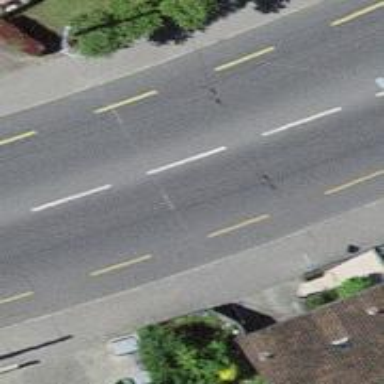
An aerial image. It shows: Secondary road with asphalt surface. The road has lanes for both trolley wires and bicycles on both sides with sidewalks.